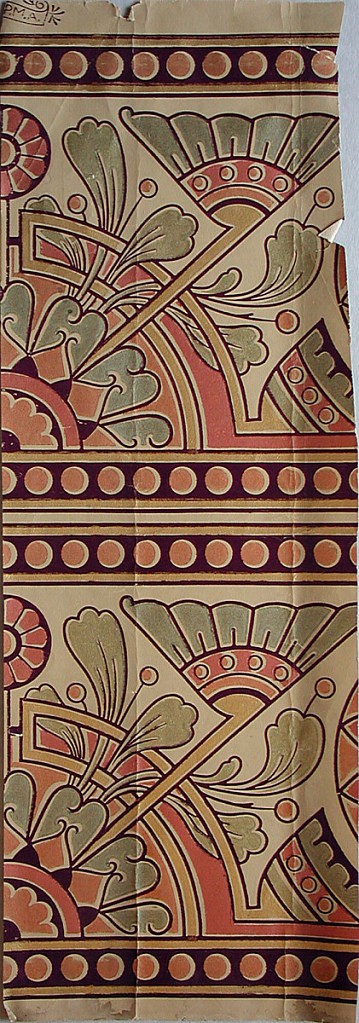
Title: Border
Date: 1880–87
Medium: Machine-printed
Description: Aesthetic or Anglo-Japanesque style design. Very stylized and flat floral motifs. Printed two across. Printed in metallic green, copper and gold on a taupe ground.